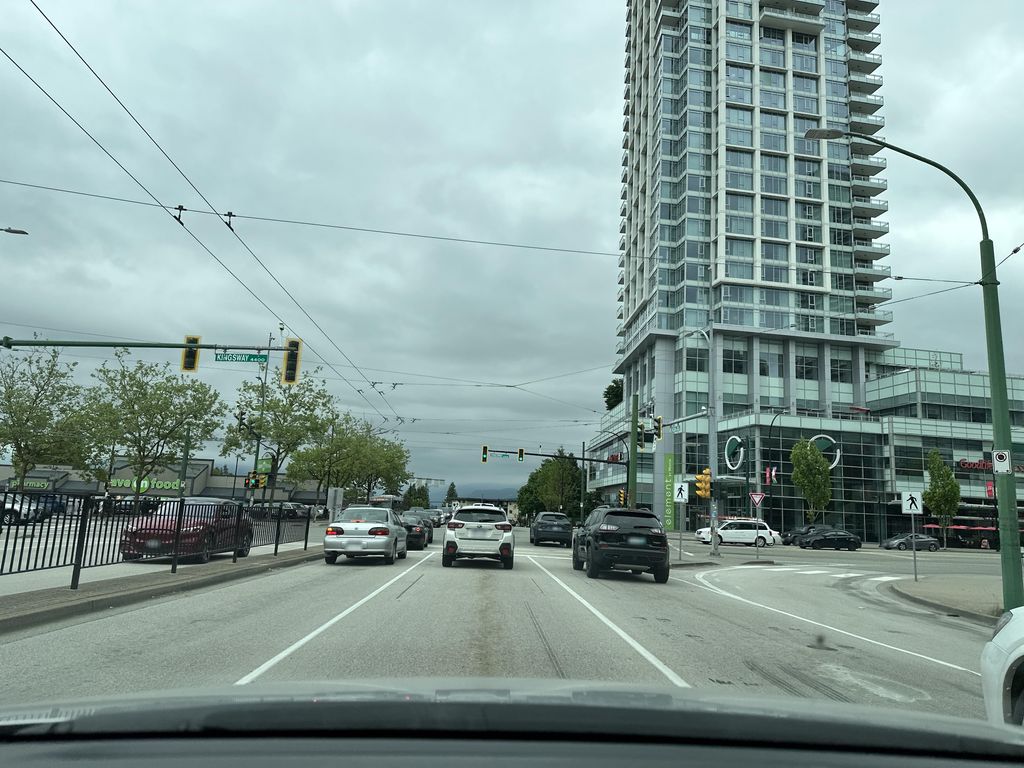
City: vancouver